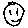
Label: smiley face